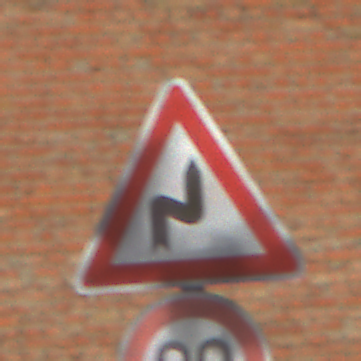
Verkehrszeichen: DoppelkurveRechts
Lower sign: Geschwindigkeit80
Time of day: MorningAfternoon
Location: Outdoor (Suburban)
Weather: PartlyCloudy
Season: NotSpecified
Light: Natural